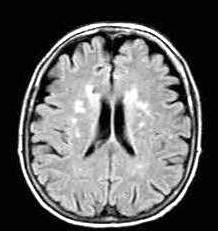
Label: notumor